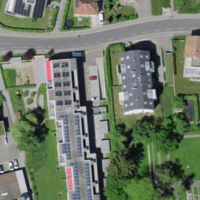
EUNIS habitat code: 54
Species observed at this site:
Plantago major